Aerial crown-view tile of a tropical tree (Barro Colorado Island, Panama), acquired 20250414:
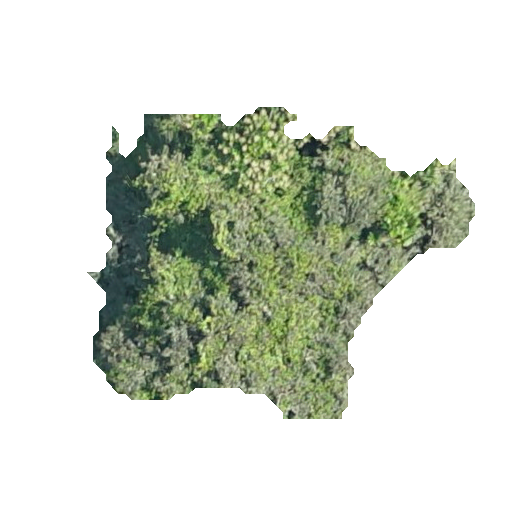
Species: Luehea seemannii
GBIF accepted scientific name: Luehea seemannii
Crown area: 119.701 m²